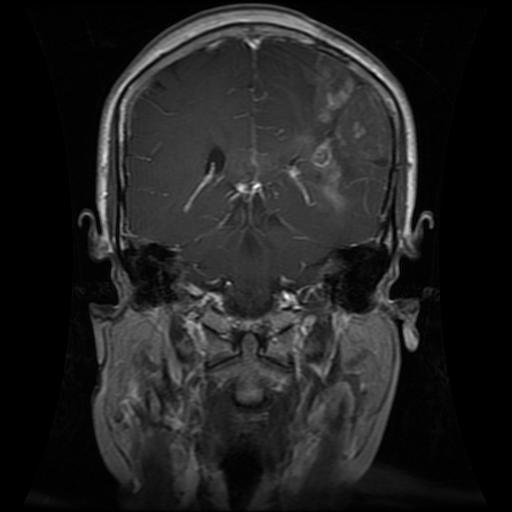
Label: glioma